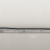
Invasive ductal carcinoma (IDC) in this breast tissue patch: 0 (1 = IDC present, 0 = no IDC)